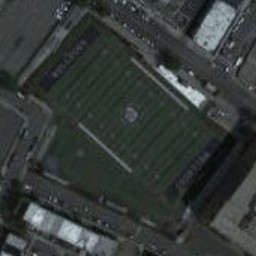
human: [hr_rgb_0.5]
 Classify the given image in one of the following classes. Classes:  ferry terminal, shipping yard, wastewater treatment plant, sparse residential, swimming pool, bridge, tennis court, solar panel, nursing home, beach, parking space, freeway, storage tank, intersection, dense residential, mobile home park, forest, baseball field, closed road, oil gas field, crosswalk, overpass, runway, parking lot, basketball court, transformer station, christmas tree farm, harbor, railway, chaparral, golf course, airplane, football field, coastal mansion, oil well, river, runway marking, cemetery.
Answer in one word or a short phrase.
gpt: football field